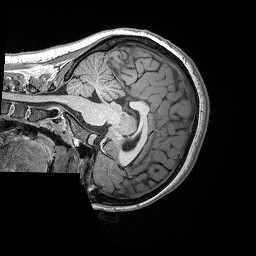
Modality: T1w
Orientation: sagittal
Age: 25
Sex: female